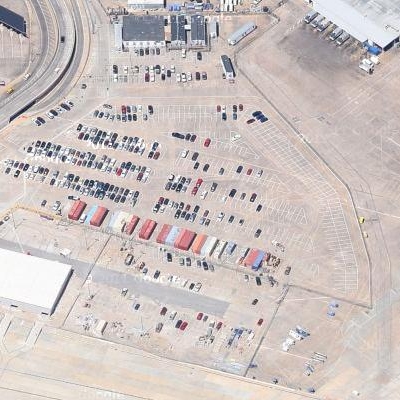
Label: Parking